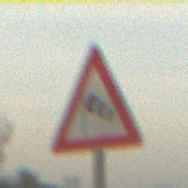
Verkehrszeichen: SeitenwindVonLinks
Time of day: SunriseSunset
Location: Outdoor (Nature)
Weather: PartlyCloudy
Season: NotSpecified
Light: Natural